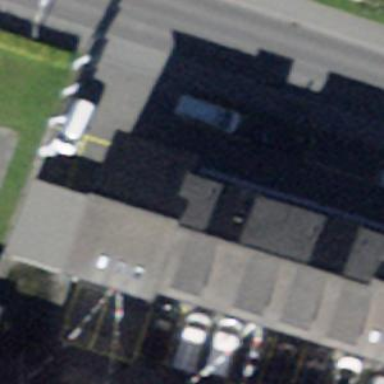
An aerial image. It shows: School building.